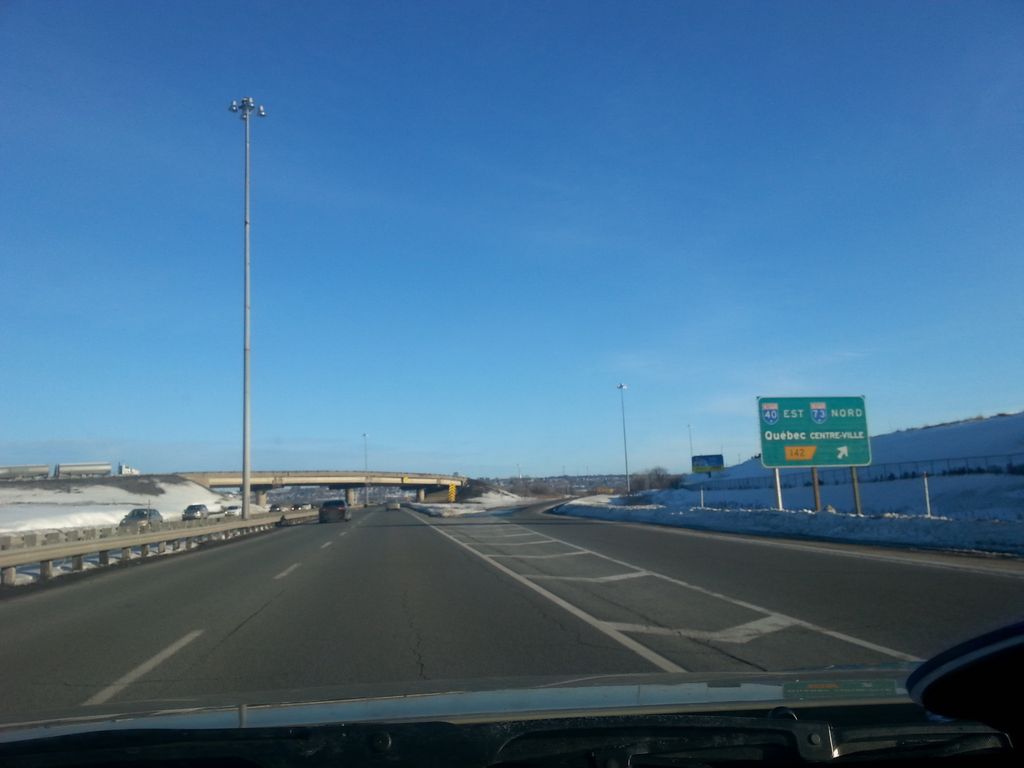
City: quebec_city